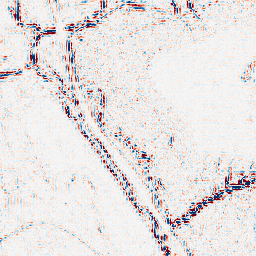
Category: wavelet
Decomposition family: wavelet_reverse_biorthogonal
Decomposition parameters: wavelet: rbio1.3
level: 2
Upsampling method: area
Upsampling parameters: scale: 2
Upsampling scale: 2